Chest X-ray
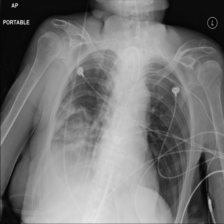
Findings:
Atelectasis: negative
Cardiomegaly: negative
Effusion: negative
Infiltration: negative
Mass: negative
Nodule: negative
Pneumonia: negative
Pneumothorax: negative
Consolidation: negative
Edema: negative
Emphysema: negative
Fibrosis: negative
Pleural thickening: negative
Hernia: negative